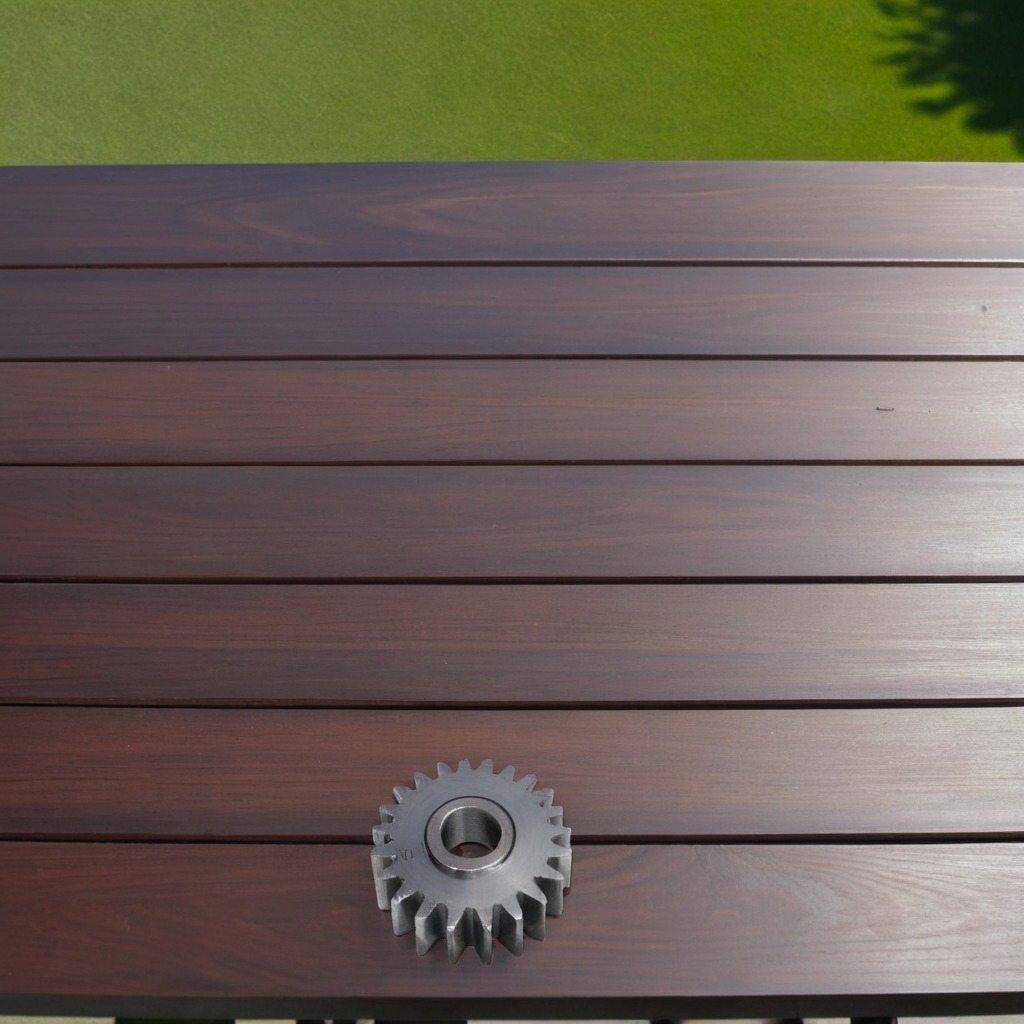
A steel gear with teeth is lying on an isolated clean organized dark wood workbench in an outdoor DIY or construction setup afternoon light completely empty.